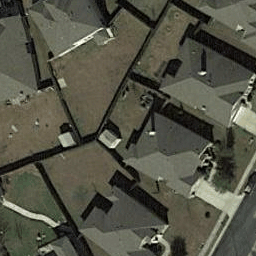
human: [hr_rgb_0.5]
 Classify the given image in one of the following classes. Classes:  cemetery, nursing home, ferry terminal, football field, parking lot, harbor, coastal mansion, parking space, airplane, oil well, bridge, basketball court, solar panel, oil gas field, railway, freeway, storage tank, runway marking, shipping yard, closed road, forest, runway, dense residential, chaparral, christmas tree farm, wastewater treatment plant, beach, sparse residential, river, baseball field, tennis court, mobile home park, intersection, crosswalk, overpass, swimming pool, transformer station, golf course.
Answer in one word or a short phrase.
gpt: dense residential